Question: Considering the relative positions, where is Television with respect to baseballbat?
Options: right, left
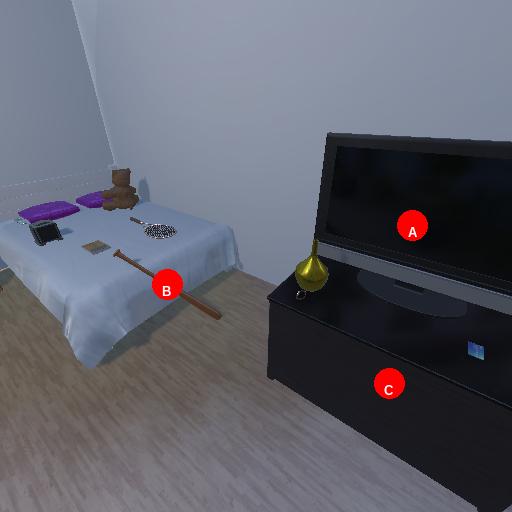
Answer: right